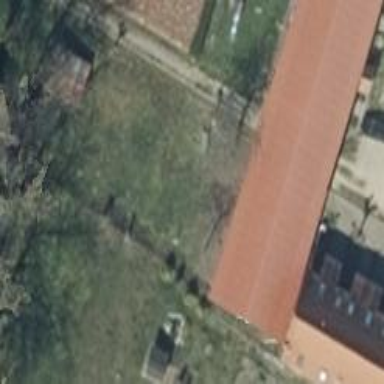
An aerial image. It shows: Gabled red roof on farm auxiliary building. The roof is oriented along the structure.